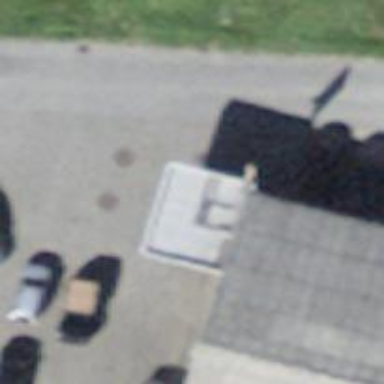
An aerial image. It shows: Fuel station.